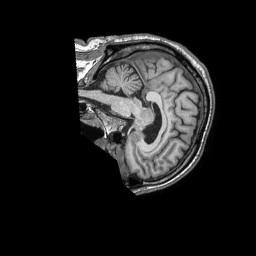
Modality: T1w
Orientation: sagittal
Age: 62
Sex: male
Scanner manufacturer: philips
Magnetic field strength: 1.5 T
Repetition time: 0.007252 s
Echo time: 0.003291 s